Field crop: maize
Growth stage: 1
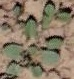
Species: convolvulus